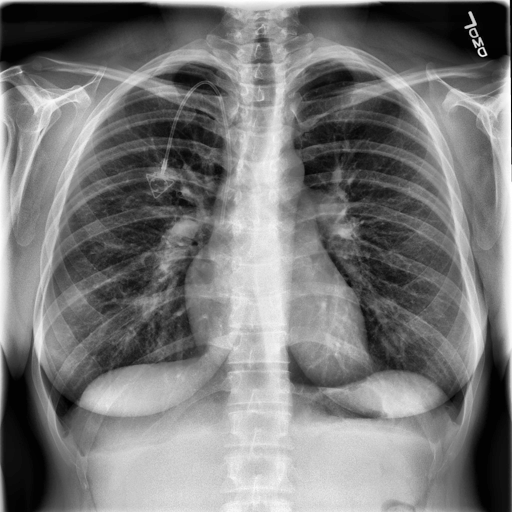
Finding: NORMAL